Question: In my project, I use several frameworks (Core Data, Social etc). When a framework method name contains the text "URL", a parse error is given for every occurence like this:

I have no idea what the problem is. We tried rebooting the Mac, rebooting XCode, cleaning the project and everything.
Anyone experienced this problem? There is no way I can find anything on google about this.
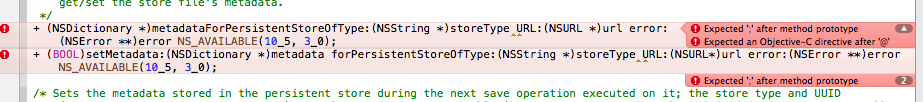
Answer: Sounds like 'URL' has been '#define''d to some silly value somewhere. Look through your header files.